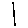
Label: line